Question: How can I set the HighCharts options to ensure that column graphs are always rendered where the data label is always on top of the column? Attached is an example where one of my labels is forced below.
I've tried many combination in dataLabels with no luck:
'''
plotOptions: {
column: {
dataLabels: {
enabled: true
}
}
}
'''
JSFiddle: <URL>

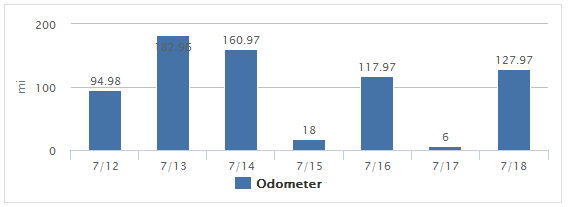
Answer: You need to disable crop and overflow, see: <URL>
'''
plotOptions: {
column: {
dataLabels: {
enabled: true,
crop: false,
overflow: 'none'
}
}
},
'''